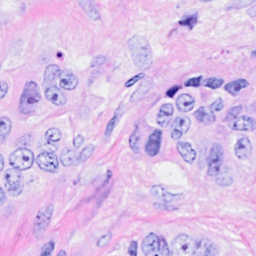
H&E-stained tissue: Breast